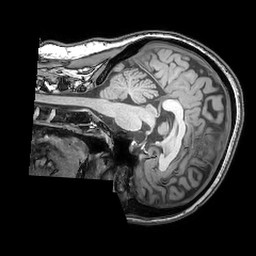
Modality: T1w
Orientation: sagittal
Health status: ill
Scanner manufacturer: philips
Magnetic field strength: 3 T
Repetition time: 0.007 s
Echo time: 0.0035 s